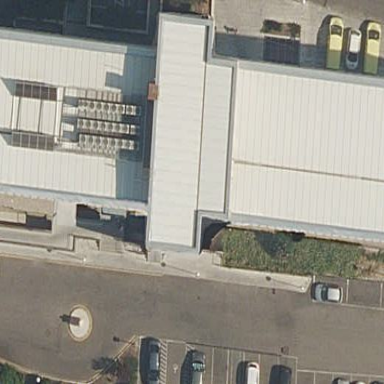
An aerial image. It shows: Hospital building.